Question: In my program i have several texboxes and buttons with coresponding names (ex. TextBox1 - buttonPlus1) like on the picture

but there are filled with numbers loaded from text file.
I want to write function that allows me to press button + and enlarge (add fixed number, for example 100) value from textbox. So far i have done:
'''
private void buttonPlus1_Click(object sender, EventArgs e)
{
AddValue(sender,e);
}
private void AddValue(object sender, EventArgs e)
{
if (!(sender is Button))
return;
string controlName = (sender as Button).Name;
string textBoxName = controlName.Replace("buttonPlus", "textBox");
TextBox textBox = this.Controls.Find(textBoxName, false)[0] as TextBox;
int step = 100;
}
'''
but i have no idea how to take value (as number) from textBox and add that step. Can somebody please help me? I tried to solve it by myself in many different ways, but it does not work
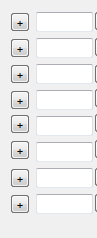
Answer: Get the value:
'''
Convert.ToInt32(textBox.Text)
'''
Save it to a variable, add 100 and just set it as usual.
P.S. You can also use 'Int32.Parse("")'
'''
textBox.Text = Convert.ToInt32(textBox.Text) + 100;
'''
(You might need to '.ToString()' it)
EDIT:
As ltiong_sh mentioned, you should use TryParse rather then Parse:
'''
int somevalue;
if(Int32.TryParse(textBox.Text, out somevalue))
{
textBox.Text = somevalue + 100;
}
'''